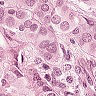
Metastatic tissue present: yes